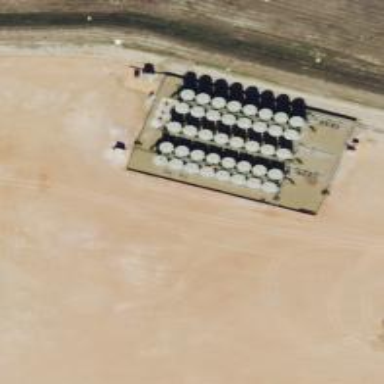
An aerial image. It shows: Storage tank that is man-made.